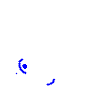
Particle: electron